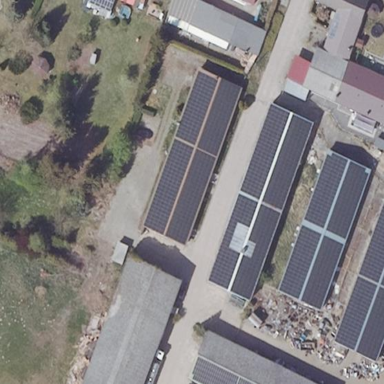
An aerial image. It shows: Small solar photovoltaic panel generator inside building.